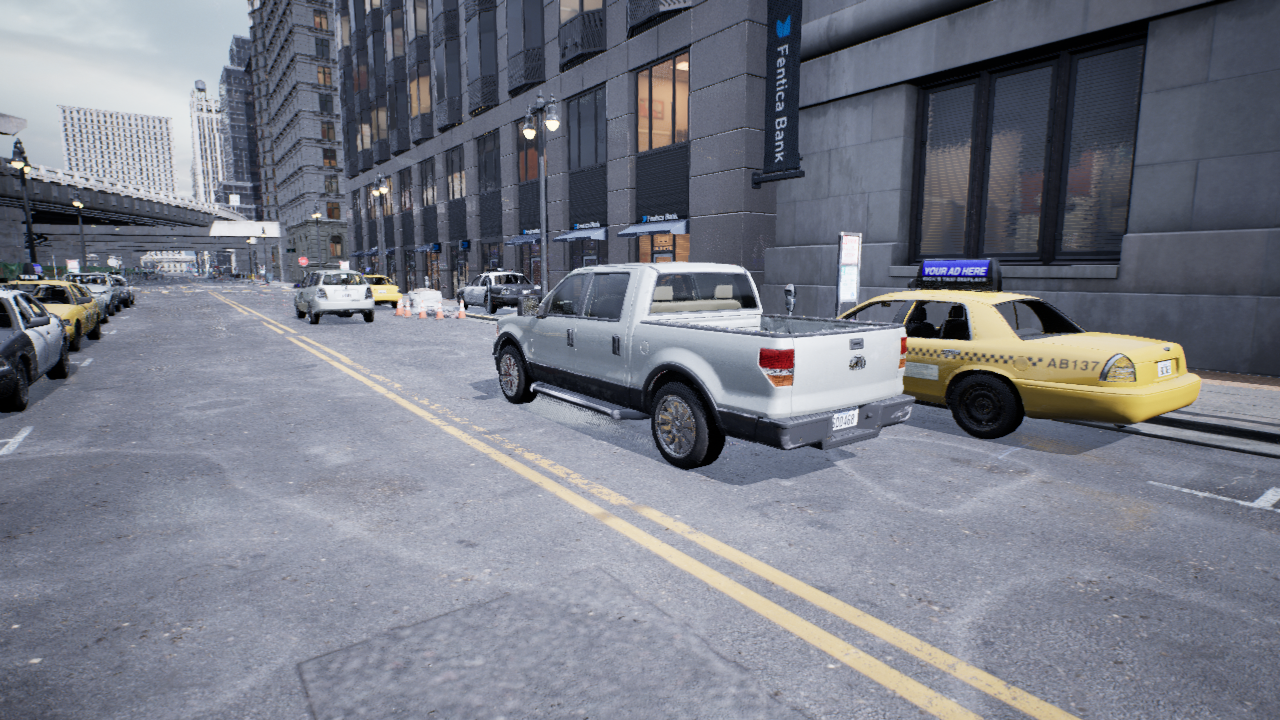
Venue: downtown
Lighting: overcast
Vehicle rig: pickup